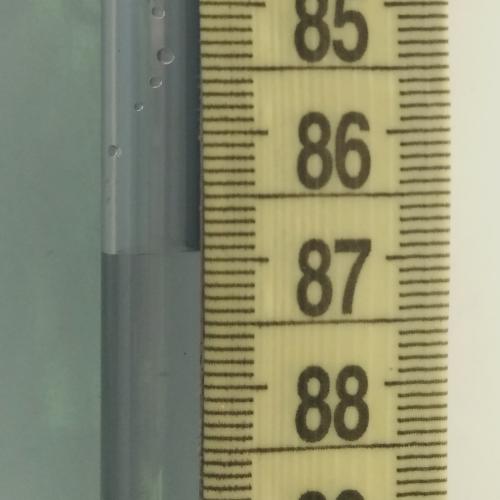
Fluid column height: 86.9 cm